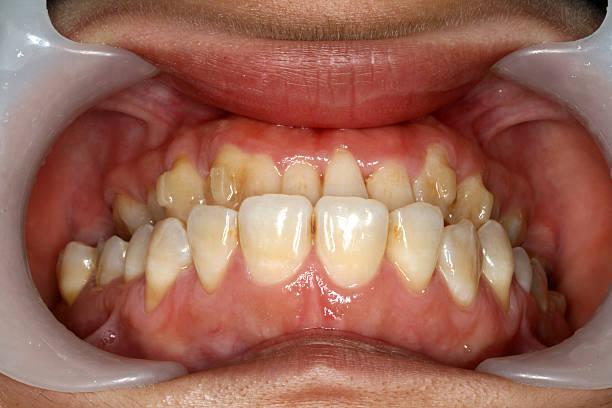
Condition: Calculus